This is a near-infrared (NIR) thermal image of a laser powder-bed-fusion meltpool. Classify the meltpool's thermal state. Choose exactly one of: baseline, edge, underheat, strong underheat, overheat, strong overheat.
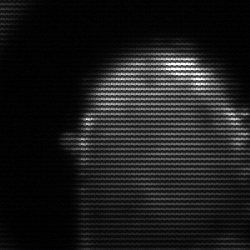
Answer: baseline